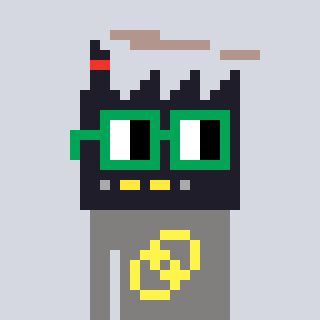
a pixel art character with square green glasses, a factory-shaped head and a bluegrey-colored body on a cool background